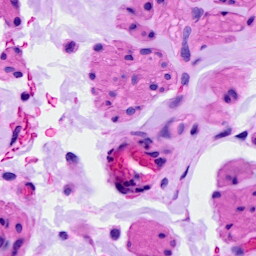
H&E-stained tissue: Ovarian